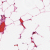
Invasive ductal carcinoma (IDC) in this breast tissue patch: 0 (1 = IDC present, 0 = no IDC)